Field crop: maize
Growth stage: 2
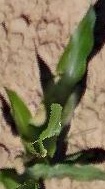
Species: maize